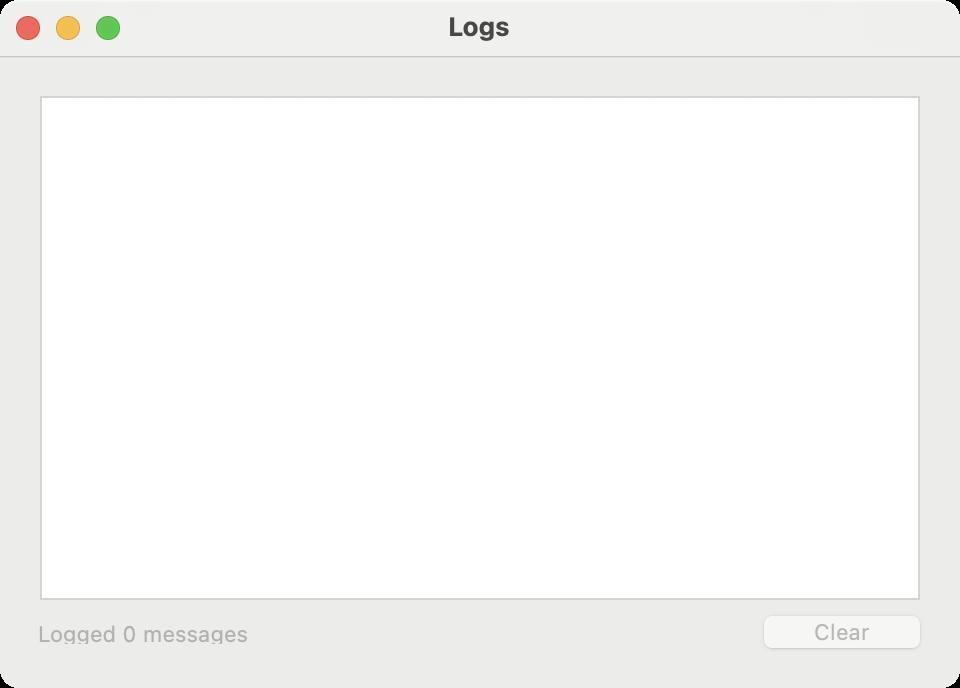
Accessibility tree:
{"name": "Logs", "role": "AXWindow", "description": null, "role_description": "standard window", "value": null, "position": "276.00;333.00", "size": "480;344", "children": [{"name": null, "role": "AXScrollArea", "description": null, "role_description": "scroll area", "value": null, "position": "20.00;48.00", "size": "440;252", "children": [{"name": null, "role": "AXTextArea", "description": null, "role_description": "text entry area", "value": "", "position": "21.00;49.00", "size": "438;250", "children": []}, {"name": null, "role": "AXScrollBar", "description": null, "role_description": "scroll bar", "value": 0.0, "position": "443.00;49.00", "size": "16;250", "children": []}]}, {"name": "Clear", "role": "AXButton", "description": null, "role_description": "button", "value": null, "position": "376.00;304.00", "size": "90;27", "children": []}, {"name": null, "role": "AXStaticText", "description": null, "role_description": "text", "value": "Logged 0 messages", "position": "17.00;310.00", "size": "110;12", "children": []}, {"name": null, "role": "AXButton", "description": null, "role_description": "close button", "value": null, "position": "7.00;6.00", "size": "14;16", "children": []}, {"name": null, "role": "AXButton", "description": null, "role_description": "full screen button", "value": null, "position": "47.00;6.00", "size": "14;16", "children": [{"name": null, "role": "AXGroup", "description": null, "role_description": "group", "value": null, "position": "47.00;6.00", "size": "14;16", "children": []}]}, {"name": null, "role": "AXButton", "description": null, "role_description": "minimize button", "value": null, "position": "27.00;6.00", "size": "14;16", "children": []}, {"name": null, "role": "AXStaticText", "description": null, "role_description": "text", "value": "Logs", "position": "222.00;5.00", "size": "35;16", "children": []}]}